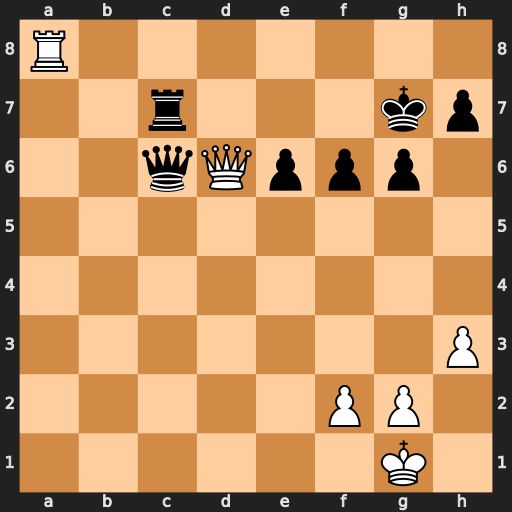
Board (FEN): R7/2r3kp/2qQppp1/8/8/7P/5PP1/6K1
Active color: w
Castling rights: -
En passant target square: -
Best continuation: Qf8#